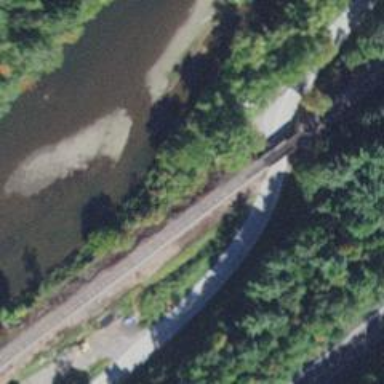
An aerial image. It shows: Railway bridge.